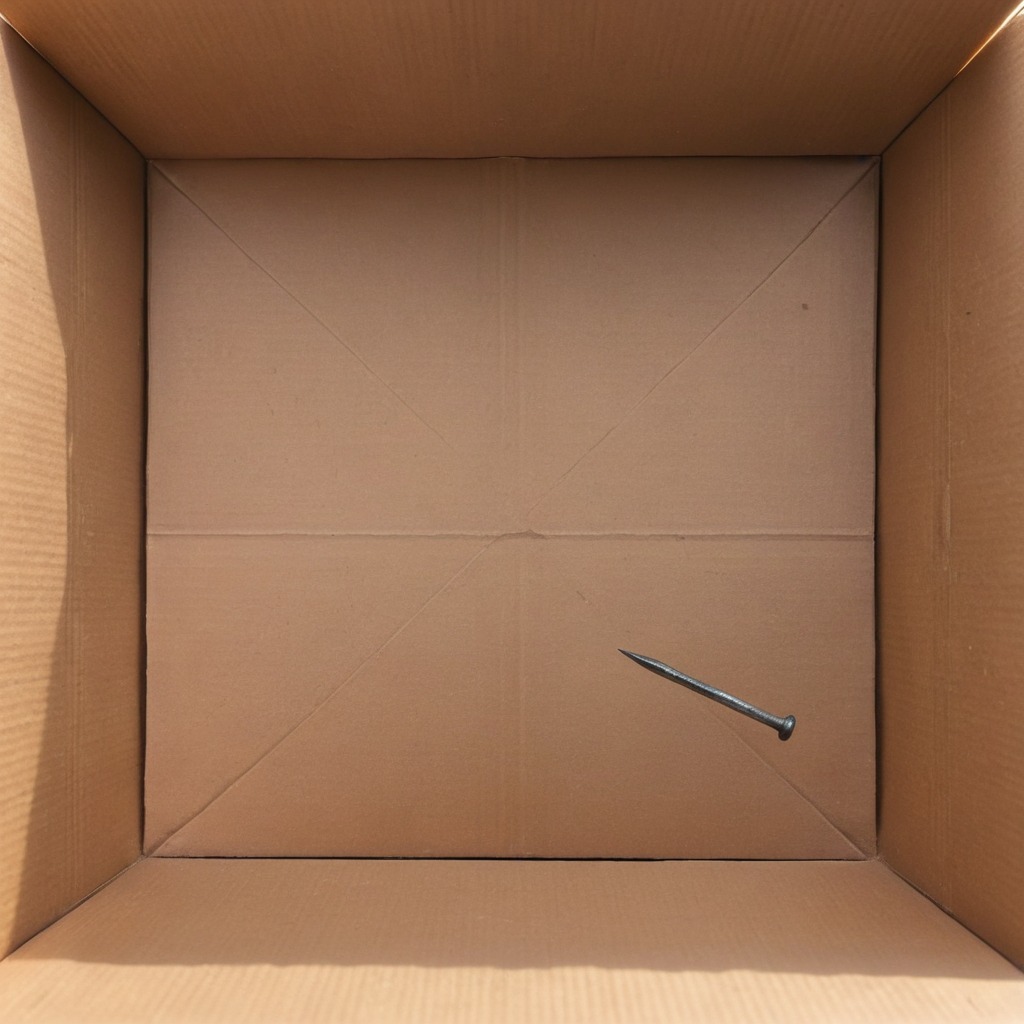
An iron nail is lying on a clean dry cardboard box surface in an outdoor workshop during daytime bright natural light soft shadows slightly creased but